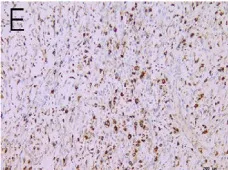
CD68. Positivity.
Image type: pathology (immunostaining)